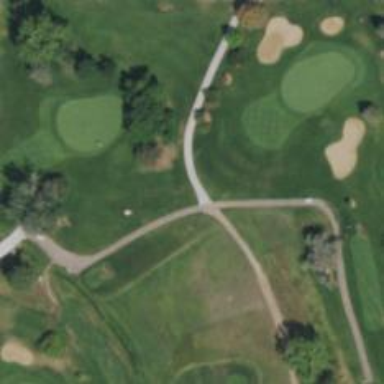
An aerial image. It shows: Path for golf carts.